Question: I have written the code so that I can get the first and second highest value.
I am able to get the first highest value.
However, I am unable to get the second-highest value.
I am using VBA as a tool.
'''
Sub abc()
Dim x As Long
Dim y As Long
Dim lr As Integer
Dim minvalue As Double, maxvalue As Double
Worksheets("Player_Statistics").Activate
lr = Cells(Rows.Count, 1).End(xlUp).Row
For x = 2 To lr
pn = Cells(x, 1).Value
pp = Cells(x, 2).Value
pa = Cells(x, 7).Value
If Range("b" & x) = "Allrounder" Then
Range("g" & x) = (Range("c" & x) * Range("d" & x)) * 10000 / (Range("e" & x) * Range("f" & x))
ElseIf Range("b" & x) = "Batsman" Then
Range("g" & x) = Range("c" & x) * Range("d" & x)
ElseIf Range("b" & x) = "Bowler" Then
Range("g" & x) = Range("e" & x) * Range("f" & x)
End If
If pp = "Allrounder" And pa > maxvalue Then
Range("a14").Value = pn
Range("b14").Value = pa
maxvalue = Range("b14")
End If
Next x
For y = 2 To lr
If pp = "Allrounder" And pa > minvalue And pa < maxvalue Then
Range("a15").Value = pn
Range("b15").Value = pa
End If
Next y
End Sub
'''
My data:

I am not getting any error message. However, value is not getting printed either.
Could please do let me know where I am missing something.
Hope for some positive response.
Regards,
Aiyub
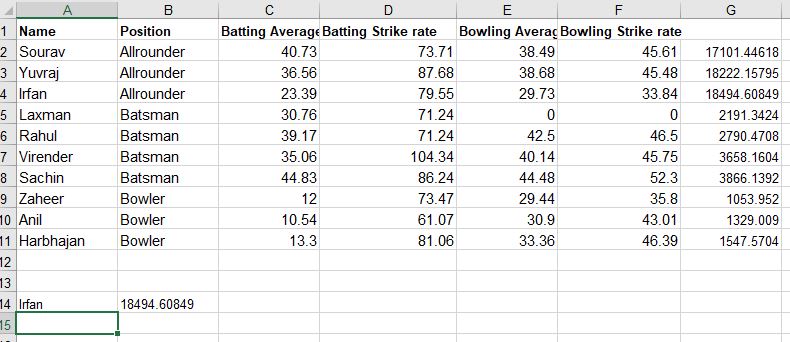
Answer: Your code didn't give me the Highest Number either...
Step through your code again, and you'll see why.
I think you need three different loops to:
- - -
This is what has worked for me:
'''
Sub abc()
Dim x As Long
Dim lr As Integer
Dim minvalue As Double
Dim maxvalue As Double
Dim pn As String
Dim pp As String
Dim pa As Double
Worksheets("Player_Statistics").Activate
lr = Cells(Rows.Count, 1).End(xlUp).Row
For x = 2 To lr
pn = Cells(x, 1).Value
pp = Cells(x, 2).Value
pa = CDbl(Cells(x, 7).Value)
If Range("b" & x) = "Allrounder" Then
Range("g" & x) = (Range("c" & x) * Range("d" & x)) * 10000 / (Range("e" & x) * Range("f" & x))
ElseIf Range("b" & x) = "Batsman" Then
Range("g" & x) = Range("c" & x) * Range("d" & x)
ElseIf Range("b" & x) = "Bowler" Then
Range("g" & x) = Range("e" & x) * Range("f" & x)
End If
Next
For x = 2 To lr
pn = Cells(x, 1).Value
pp = Cells(x, 2).Value
pa = CDbl(Cells(x, 7).Value)
If pp = "Allrounder" And pa > maxvalue Then
maxvalue = pa
Range("a14").Value = pn
Range("b14").Value = CStr(pa)
End If
Next
For x = 2 To lr
pn = Cells(x, 1).Value
pp = Cells(x, 2).Value
pa = CDbl(Cells(x, 7).Value)
If pp = "Allrounder" And pa > minvalue And pa < maxvalue Then
minvalue = pa
Range("a15").Value = pn
Range("b15").Value = CStr(pa)
End If
Next
End Sub
'''